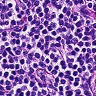
Metastatic tissue present: no